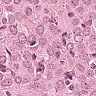
Metastatic tissue present: yes